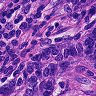
Metastatic tissue present: yes